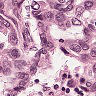
Metastatic tissue present: yes